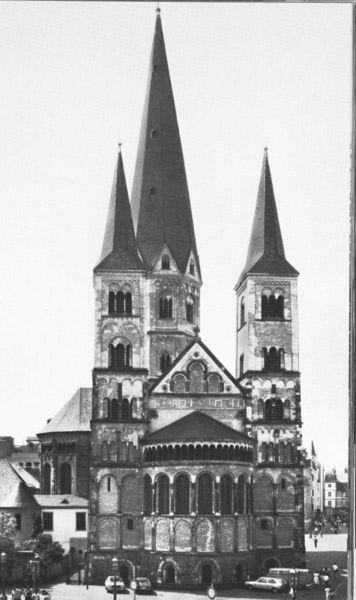
Titel: Bonner Münster, ehem. Chorherren-Stiftskirche St. Cassius und Florentinus
Standort: Bonn, Münster St. Cassius und Florentinus (EU - D - NRW)
Schlagwörter: baum, himmel, schatten, bäume, kirchturm, menschen, stadt, fenster, laternen, licht, straße, säule, säulen, dach, gebäude, barock, häuser, kirche, klassizismus, gotik, rokoko, turm, bogen, giebel, platz, auto, kuppel, church, window, windows, foto, fotografie, bögen, schild, türme, dom, schwarz-weiß, schilder, kathedrale, halbrund, romanik, chor, germany, roof, black and white, bau, autos, querschiff, bus, cars, archs, romanic, apsis, drei türme, speyer